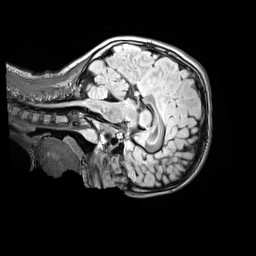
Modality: FLAIR
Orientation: sagittal
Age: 11
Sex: male
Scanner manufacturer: siemens
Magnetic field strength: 3 T
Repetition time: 5 s
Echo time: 0.388 s